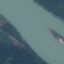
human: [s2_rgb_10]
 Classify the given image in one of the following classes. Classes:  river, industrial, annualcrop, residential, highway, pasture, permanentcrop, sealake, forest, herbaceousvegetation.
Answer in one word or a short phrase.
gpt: River